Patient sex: M
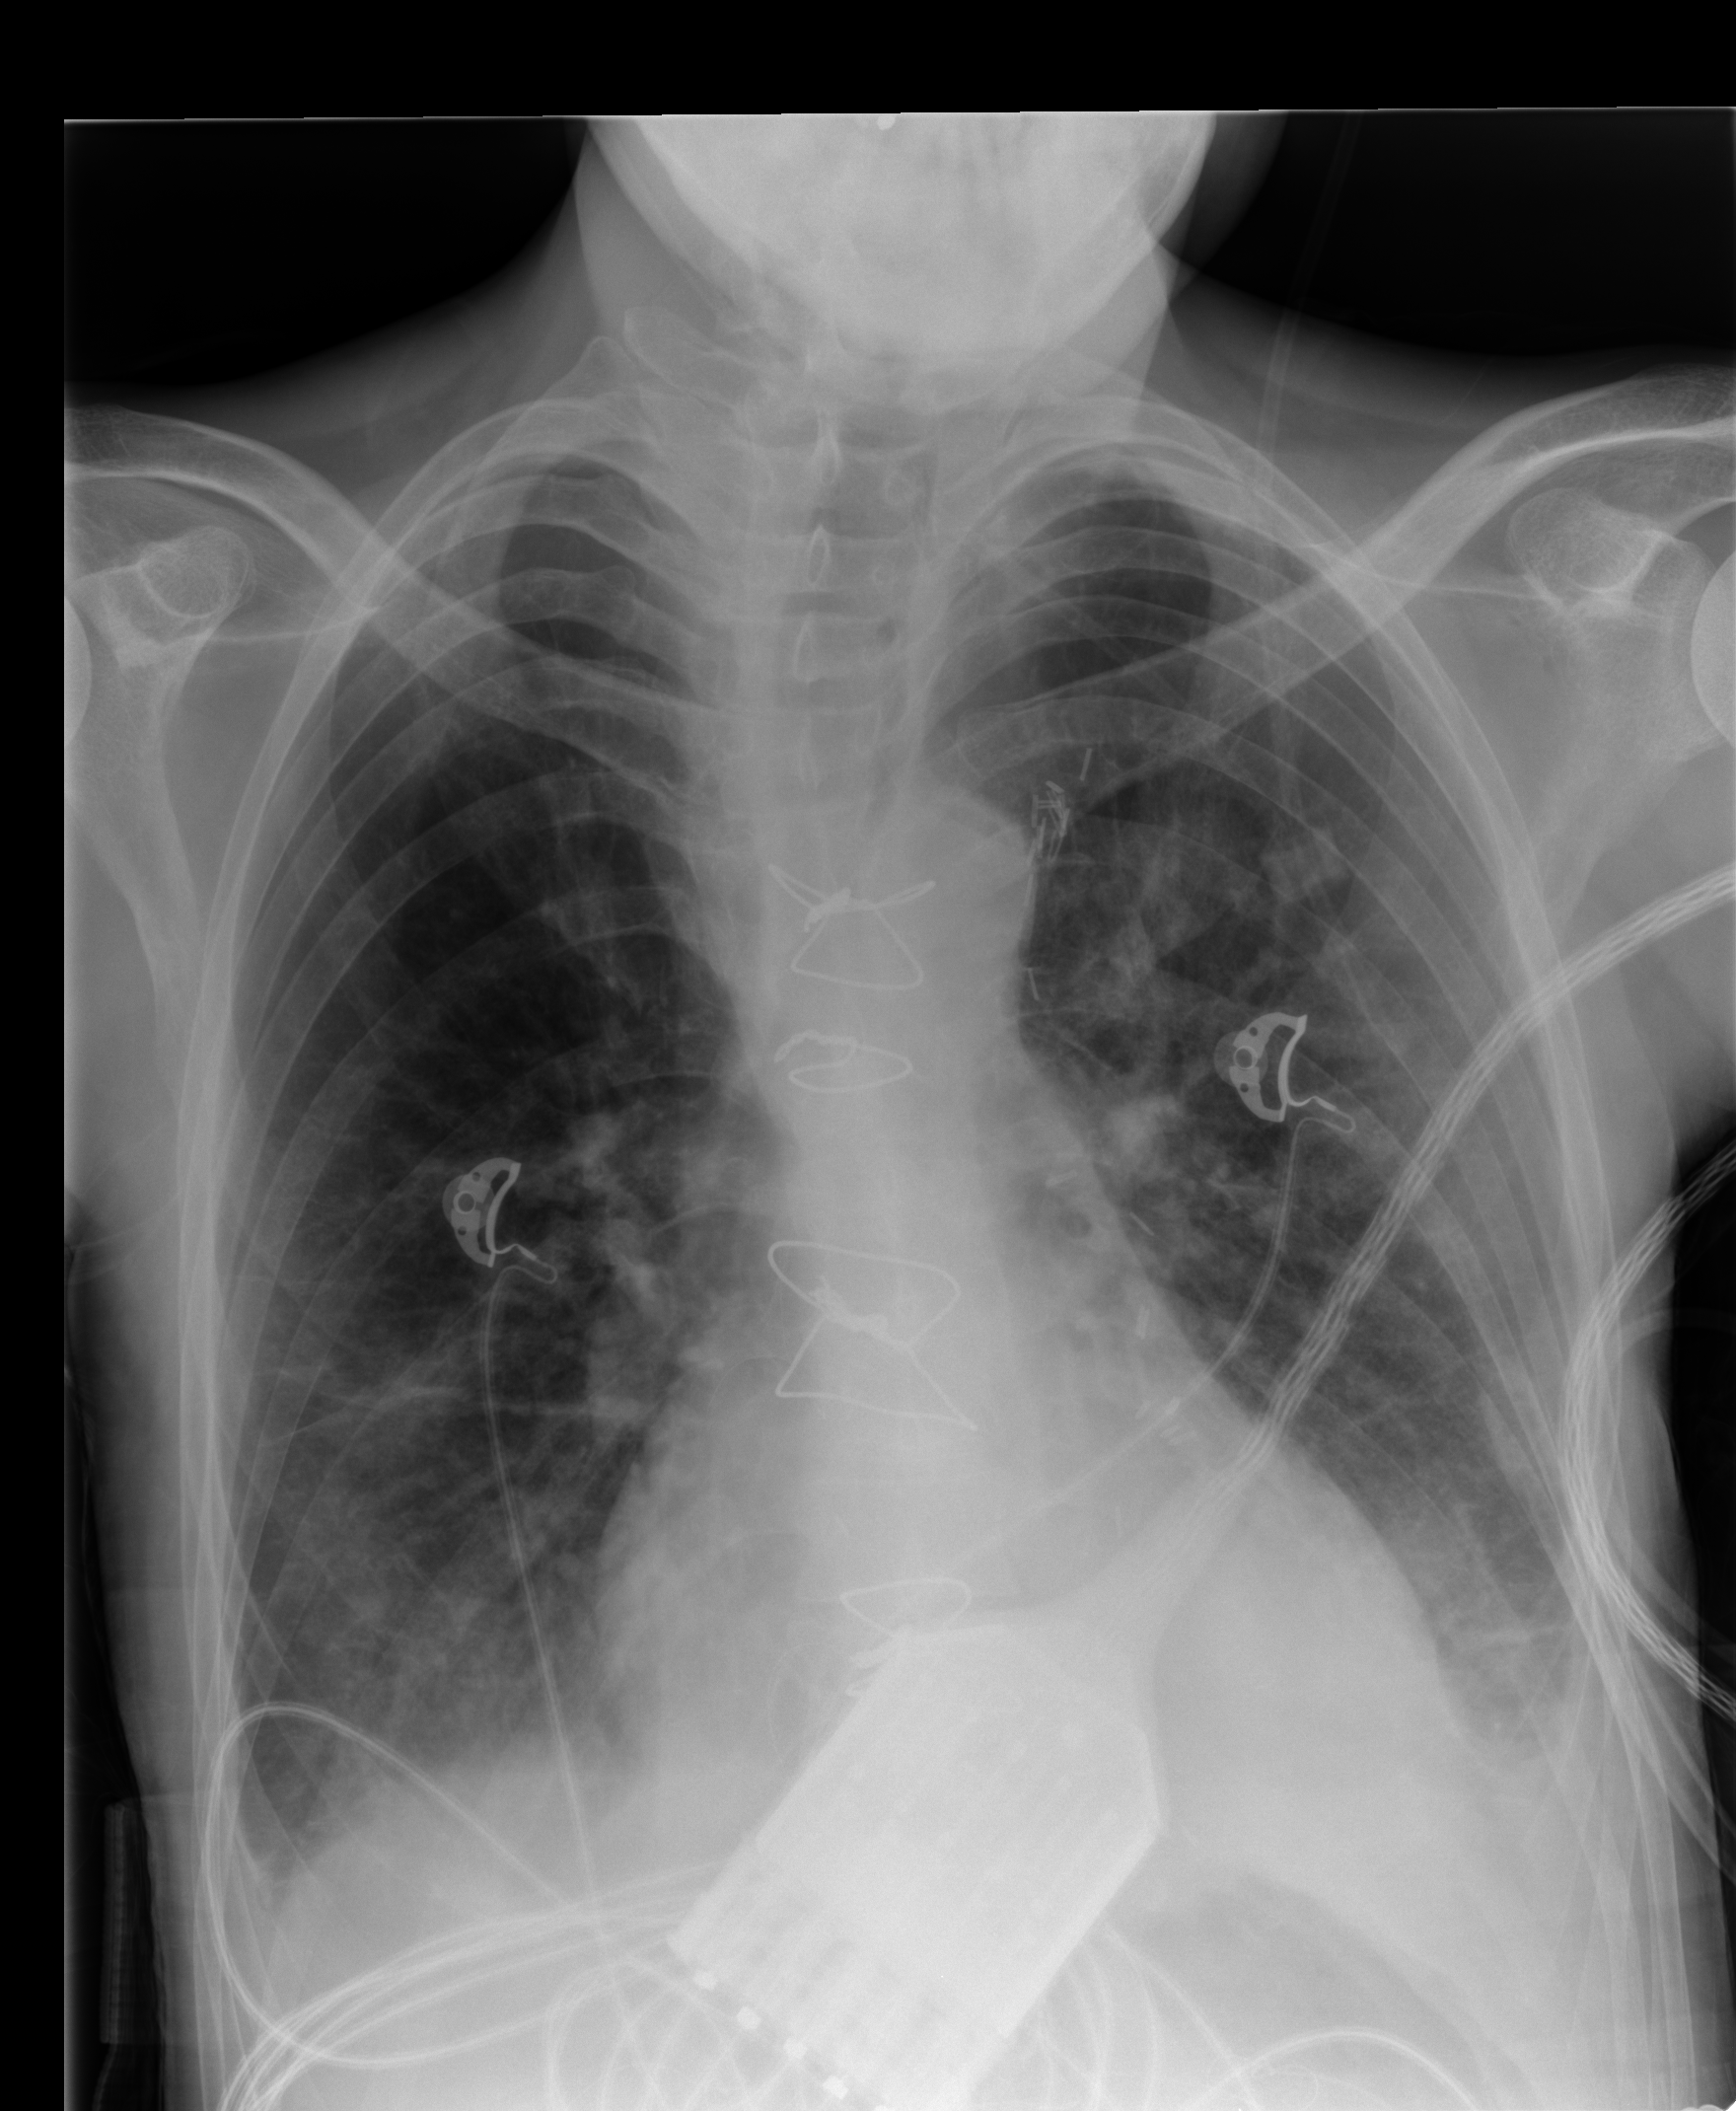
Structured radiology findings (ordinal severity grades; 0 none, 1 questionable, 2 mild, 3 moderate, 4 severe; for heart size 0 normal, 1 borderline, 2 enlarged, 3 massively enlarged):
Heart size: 2
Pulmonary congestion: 0
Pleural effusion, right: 1
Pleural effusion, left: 2
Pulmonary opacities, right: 1
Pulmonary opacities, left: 0
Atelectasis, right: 2
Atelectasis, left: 2